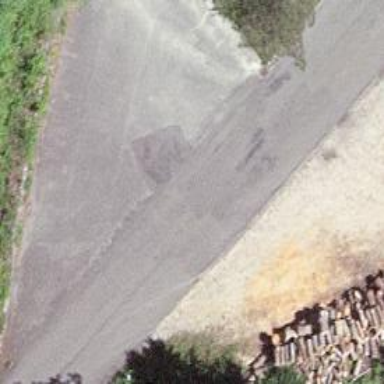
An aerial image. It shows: Tertiary road.